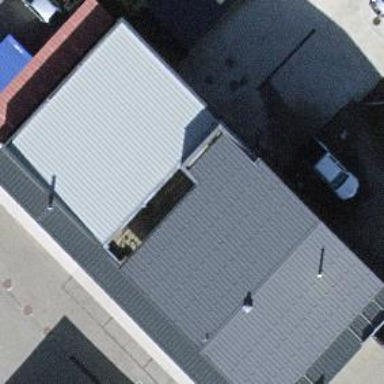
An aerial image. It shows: Building that houses car repair shop.